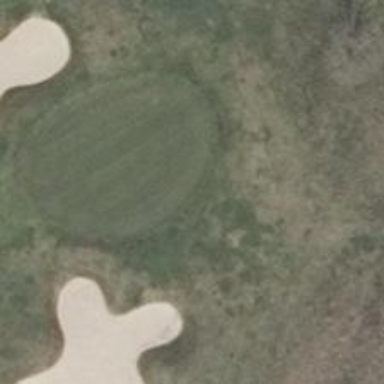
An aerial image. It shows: Golf green.